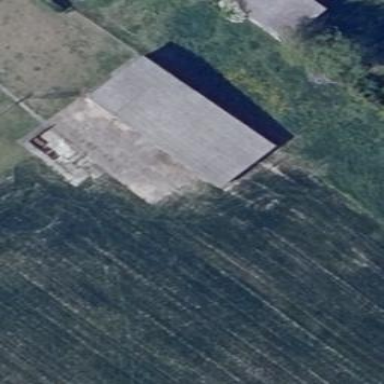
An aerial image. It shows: View of roof of building.